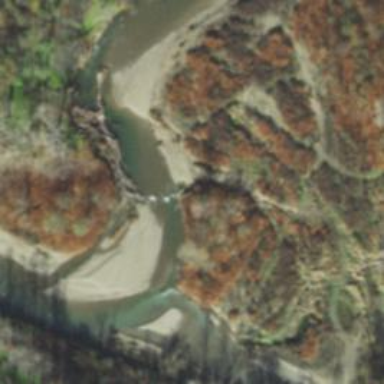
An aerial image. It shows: River flowing through natural landscape.